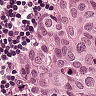
Metastatic tissue present: yes